The image is a continuous-wavelet scalogram (time versus scale) of a rotating-machine vibration signal. Diagnose the rotating machine from this image, choosing from: normal, misalignment, unbalance, looseness.
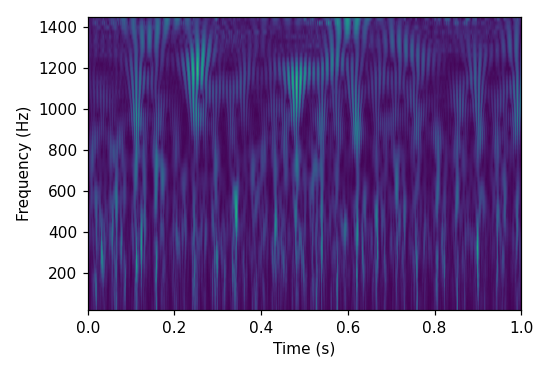
Answer: looseness